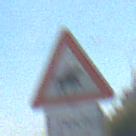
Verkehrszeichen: ReiterLinks
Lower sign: LaengeEinerStrecke4
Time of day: Midday
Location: Outdoor (Urban)
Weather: Clear
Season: NotSpecified
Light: Natural